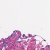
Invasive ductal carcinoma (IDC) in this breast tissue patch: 0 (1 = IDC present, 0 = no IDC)